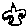
Label: bird